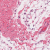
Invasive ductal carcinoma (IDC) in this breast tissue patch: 0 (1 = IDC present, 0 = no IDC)